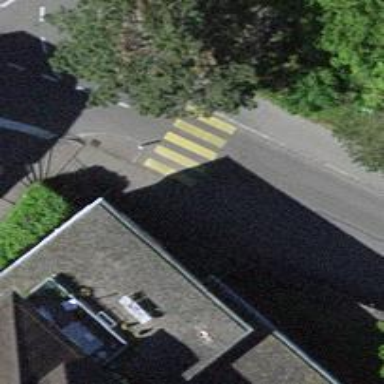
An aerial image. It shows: Marked crossing on the road.